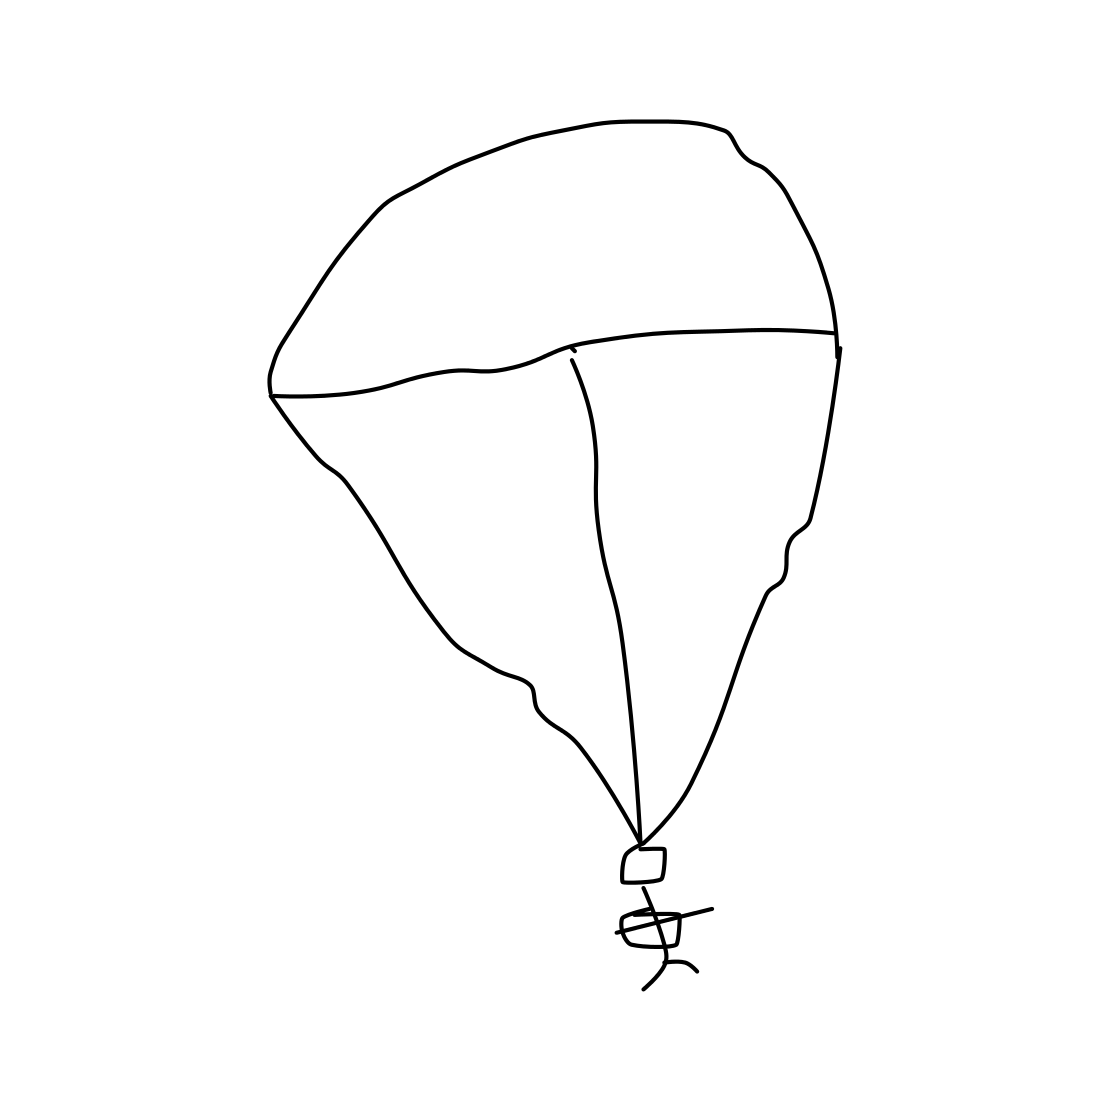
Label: parachute